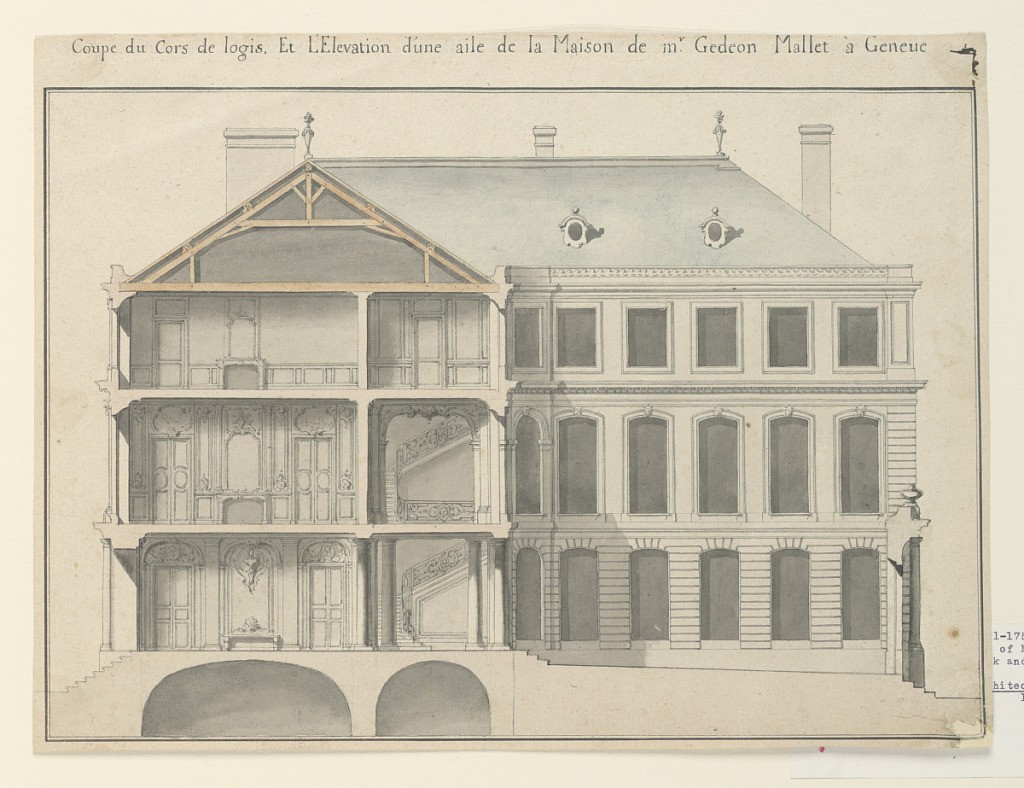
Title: Main and side elevations of the right wing of a house for Monsieur Gédéon Mallet in Geneva
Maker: Jean François Blondel, French, 1681–1756
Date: ca. 1725
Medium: Pen and ink, brush and watercolor, graphite on paper
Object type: Drawing
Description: Corresponding to the print in opposite direction. Caption over framing lines.